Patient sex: F
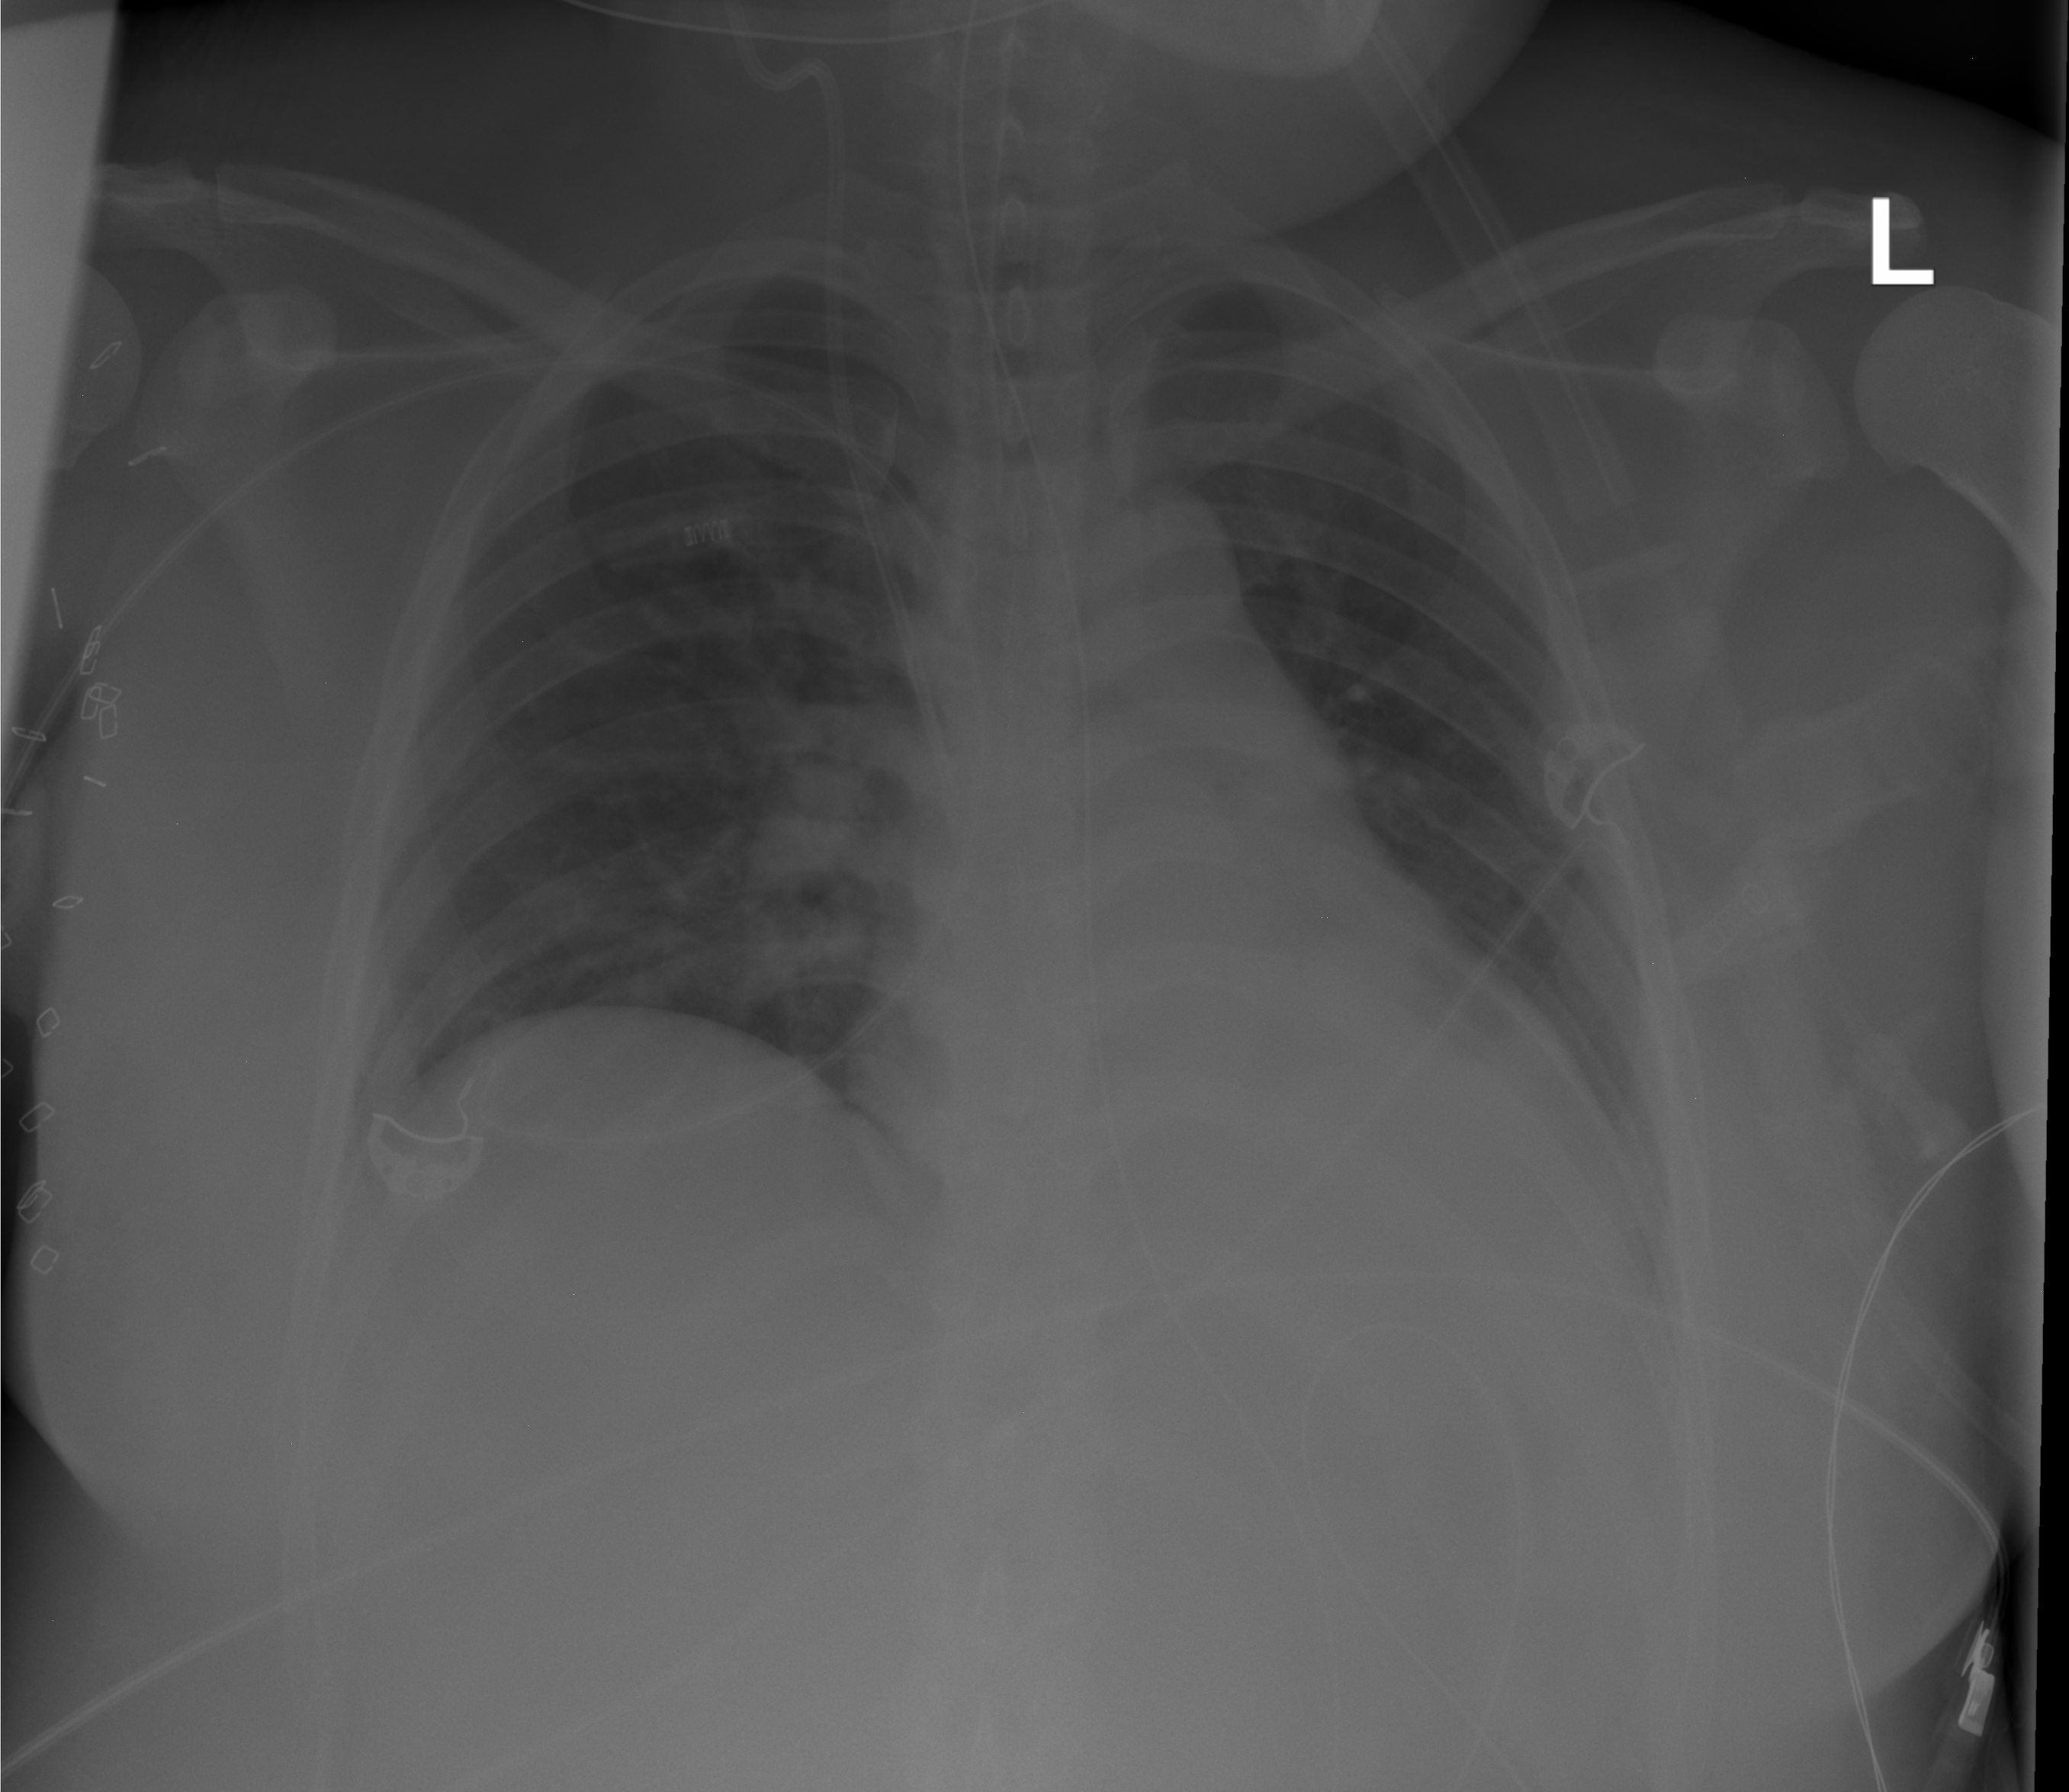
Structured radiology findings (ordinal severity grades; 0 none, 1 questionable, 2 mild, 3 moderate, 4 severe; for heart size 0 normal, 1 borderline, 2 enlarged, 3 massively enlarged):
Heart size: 2
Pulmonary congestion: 0
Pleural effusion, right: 0
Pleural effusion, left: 0
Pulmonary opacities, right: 0
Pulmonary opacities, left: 0
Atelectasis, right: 0
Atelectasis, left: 2